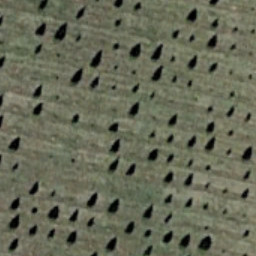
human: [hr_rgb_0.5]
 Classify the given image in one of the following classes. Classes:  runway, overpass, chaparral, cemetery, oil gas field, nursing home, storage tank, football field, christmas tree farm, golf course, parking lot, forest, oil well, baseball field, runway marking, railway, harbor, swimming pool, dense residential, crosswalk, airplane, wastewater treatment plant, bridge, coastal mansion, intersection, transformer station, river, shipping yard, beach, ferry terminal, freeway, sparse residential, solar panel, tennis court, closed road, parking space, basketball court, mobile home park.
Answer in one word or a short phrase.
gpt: christmas tree farm